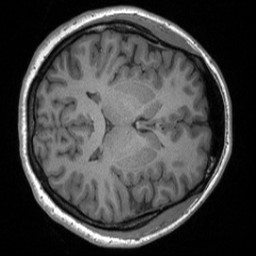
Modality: T1w
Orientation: axial